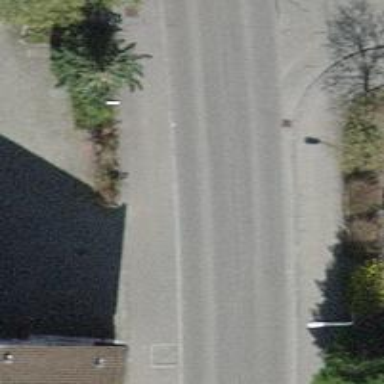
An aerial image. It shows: Bus stop with platform for public transport.